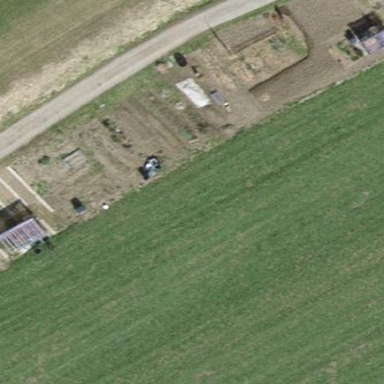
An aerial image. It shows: Area designated for allotments.